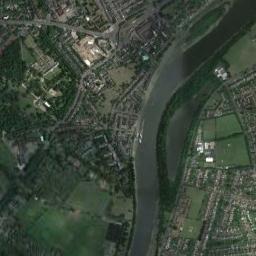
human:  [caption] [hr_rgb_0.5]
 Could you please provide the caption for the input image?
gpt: The river goes through trees and grass .

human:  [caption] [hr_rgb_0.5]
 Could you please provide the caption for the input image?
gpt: There are many towering trees around the river .

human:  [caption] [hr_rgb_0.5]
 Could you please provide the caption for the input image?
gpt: A curved light green river runs through the city with islands on the river and lakes next to it .

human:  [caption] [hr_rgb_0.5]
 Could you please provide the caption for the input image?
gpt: The dark green river has an artificial lake nearby and the river is flanked by some fields and residential areas .

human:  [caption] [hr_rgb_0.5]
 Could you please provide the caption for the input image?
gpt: There are many green trees and meadows and buildings near the river .